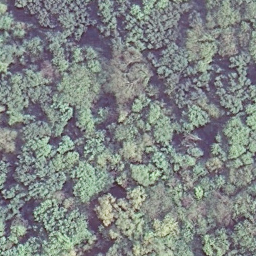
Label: forest